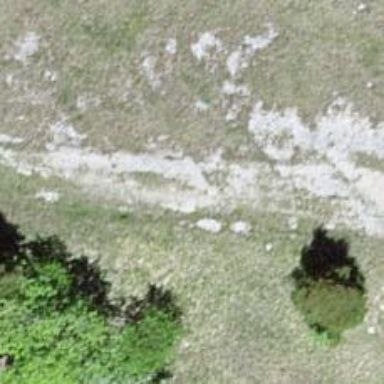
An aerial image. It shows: Unpaved footway.